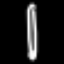
Label: pencil